Interaction volume radius: 5 \u00c5
Interaction volume height: 15 \u00c5
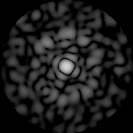
Disorder parameter: 0.8407